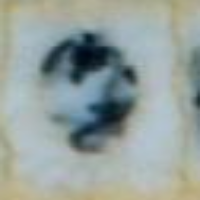
Label: prophase